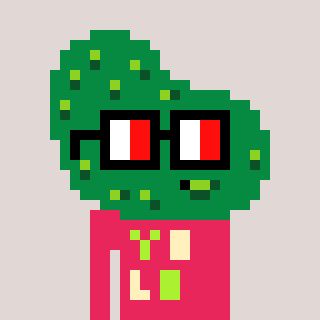
a pixel art character with square glasses with black frames and red eyes, a pickle-shaped head and a redpinkish-colored body on a warm background